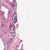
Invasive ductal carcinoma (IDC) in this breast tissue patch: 1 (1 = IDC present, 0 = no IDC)